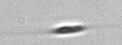
Label: Cylindrotheca_morphotype1